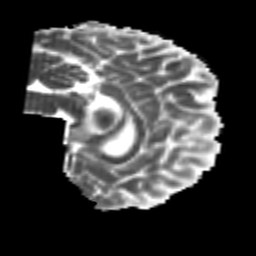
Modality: MD
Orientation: sagittal
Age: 22
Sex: male
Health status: healthy
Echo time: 0.074 s